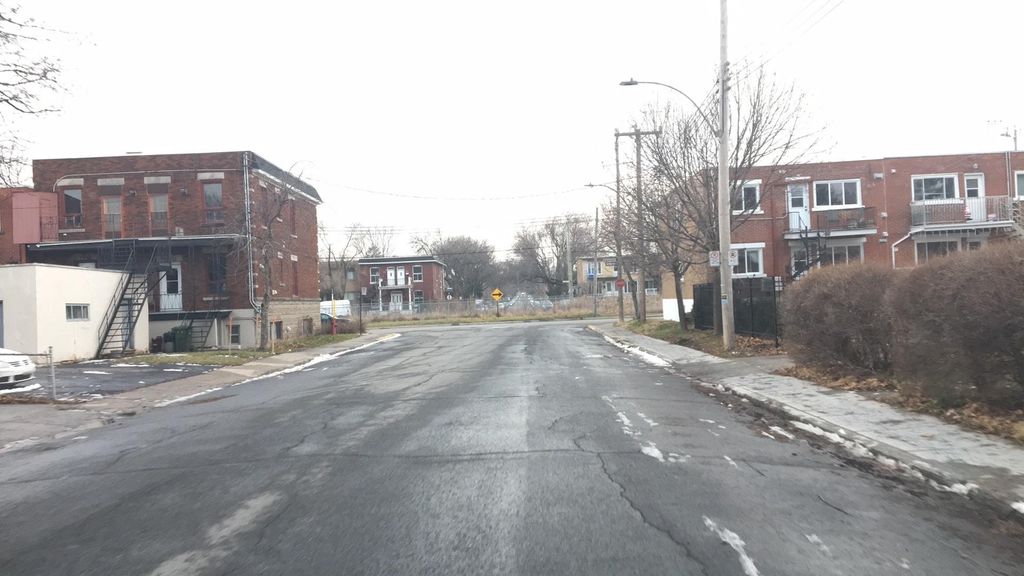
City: montreal